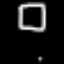
Label: square